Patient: sex M, age 35
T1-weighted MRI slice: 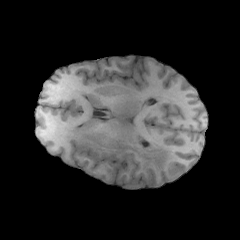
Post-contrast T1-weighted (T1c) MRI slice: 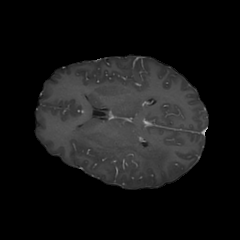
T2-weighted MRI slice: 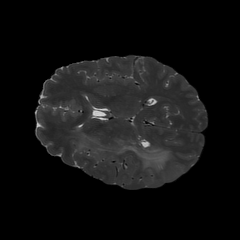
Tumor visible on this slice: yes
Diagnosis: Astrocytoma, IDH-wildtype
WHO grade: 2